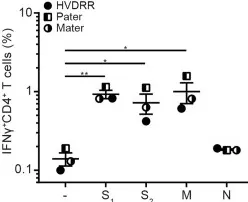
Normal cytokine profile of SARS-CoV-2-specific T cells from the HVDRR patient and her parents. Frequency of IFNgamma+
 CD4.
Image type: pathology (fish)